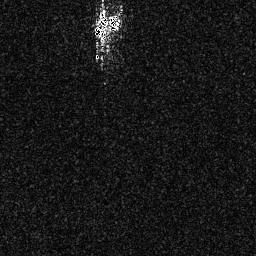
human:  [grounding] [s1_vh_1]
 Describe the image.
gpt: In the satellite image, there is  <ref>1 medium ship </ref> <box>[[35, 4, 47, 14, 0]]</box> located at top.